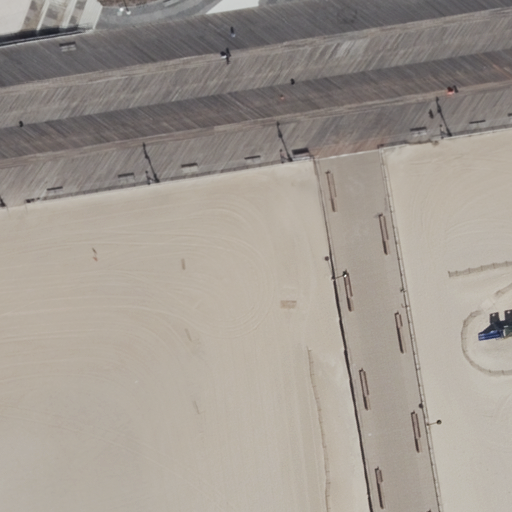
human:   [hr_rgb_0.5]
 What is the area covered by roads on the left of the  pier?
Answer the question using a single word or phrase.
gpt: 0m2

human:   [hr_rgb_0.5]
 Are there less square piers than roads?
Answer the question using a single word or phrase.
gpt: yes

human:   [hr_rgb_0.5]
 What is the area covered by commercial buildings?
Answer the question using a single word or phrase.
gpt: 0m2

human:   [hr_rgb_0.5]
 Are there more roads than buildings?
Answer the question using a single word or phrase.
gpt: yes

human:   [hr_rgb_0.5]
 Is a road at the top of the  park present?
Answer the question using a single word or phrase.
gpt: no

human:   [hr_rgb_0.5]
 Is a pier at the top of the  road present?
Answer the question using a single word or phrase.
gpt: no

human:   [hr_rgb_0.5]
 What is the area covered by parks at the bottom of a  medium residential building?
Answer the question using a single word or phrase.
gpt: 0m2

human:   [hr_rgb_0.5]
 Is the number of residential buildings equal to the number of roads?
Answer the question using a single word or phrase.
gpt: no

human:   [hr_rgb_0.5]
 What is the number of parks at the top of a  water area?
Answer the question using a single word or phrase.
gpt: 0

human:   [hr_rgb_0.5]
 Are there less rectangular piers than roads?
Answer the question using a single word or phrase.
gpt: no

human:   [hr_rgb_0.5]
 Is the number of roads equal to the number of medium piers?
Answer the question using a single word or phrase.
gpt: no

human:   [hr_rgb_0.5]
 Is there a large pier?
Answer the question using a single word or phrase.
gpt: yes

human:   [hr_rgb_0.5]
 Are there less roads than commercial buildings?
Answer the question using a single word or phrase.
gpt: no

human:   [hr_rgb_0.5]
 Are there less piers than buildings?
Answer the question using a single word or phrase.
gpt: no

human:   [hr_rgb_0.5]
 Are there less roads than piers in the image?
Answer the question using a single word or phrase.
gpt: no

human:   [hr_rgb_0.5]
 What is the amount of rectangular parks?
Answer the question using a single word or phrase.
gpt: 0

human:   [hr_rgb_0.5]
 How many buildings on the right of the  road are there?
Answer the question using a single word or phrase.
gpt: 0

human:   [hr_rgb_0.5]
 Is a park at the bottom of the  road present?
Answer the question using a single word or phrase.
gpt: no

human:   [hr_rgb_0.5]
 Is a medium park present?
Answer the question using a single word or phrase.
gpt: no

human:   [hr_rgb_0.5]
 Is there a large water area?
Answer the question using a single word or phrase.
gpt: no

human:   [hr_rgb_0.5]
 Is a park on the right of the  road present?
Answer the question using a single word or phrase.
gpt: no

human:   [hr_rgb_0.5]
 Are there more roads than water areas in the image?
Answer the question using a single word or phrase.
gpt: yes

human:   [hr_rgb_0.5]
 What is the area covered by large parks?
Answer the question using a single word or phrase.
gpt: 8689m2

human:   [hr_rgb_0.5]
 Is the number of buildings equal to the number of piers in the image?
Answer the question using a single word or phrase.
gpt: no

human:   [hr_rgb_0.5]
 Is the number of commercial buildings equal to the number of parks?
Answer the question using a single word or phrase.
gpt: no

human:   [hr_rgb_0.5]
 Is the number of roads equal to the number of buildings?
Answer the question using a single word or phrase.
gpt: no

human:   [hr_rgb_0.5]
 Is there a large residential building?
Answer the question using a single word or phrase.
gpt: no

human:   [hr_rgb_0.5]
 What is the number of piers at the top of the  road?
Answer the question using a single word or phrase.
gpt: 0

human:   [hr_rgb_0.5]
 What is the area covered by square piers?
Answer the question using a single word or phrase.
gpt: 0m2

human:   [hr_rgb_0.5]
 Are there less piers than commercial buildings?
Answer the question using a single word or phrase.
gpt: no

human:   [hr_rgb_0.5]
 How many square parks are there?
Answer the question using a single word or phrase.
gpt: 0

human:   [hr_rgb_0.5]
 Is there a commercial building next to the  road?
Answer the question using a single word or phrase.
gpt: no

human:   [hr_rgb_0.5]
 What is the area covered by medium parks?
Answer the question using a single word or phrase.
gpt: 0m2

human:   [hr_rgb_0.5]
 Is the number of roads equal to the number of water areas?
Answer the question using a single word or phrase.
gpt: no

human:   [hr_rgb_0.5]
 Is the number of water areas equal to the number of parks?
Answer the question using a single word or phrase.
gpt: no

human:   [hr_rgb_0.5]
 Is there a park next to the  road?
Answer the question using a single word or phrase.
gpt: yes